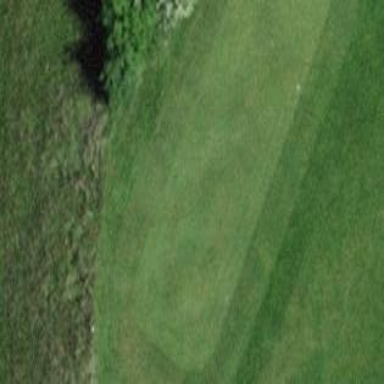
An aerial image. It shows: Grassy area designated as golf tee.